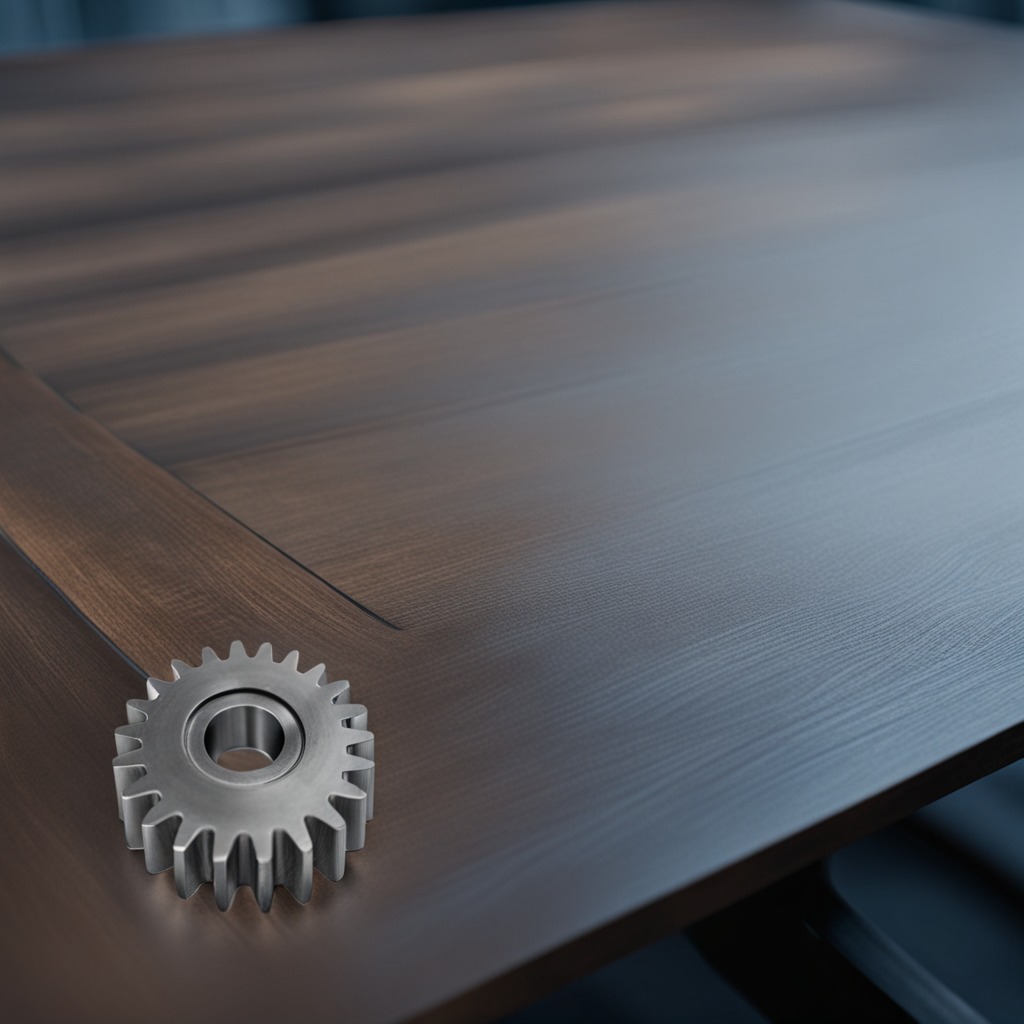
A steel gear with teeth is lying on the table.